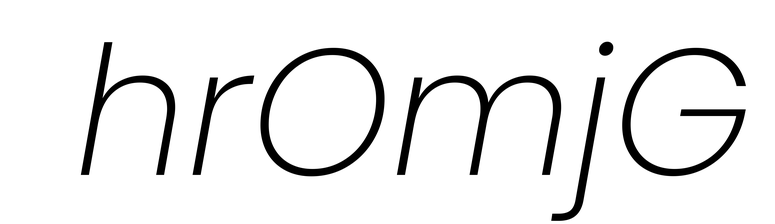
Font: Poppins-ExtraLightItalic